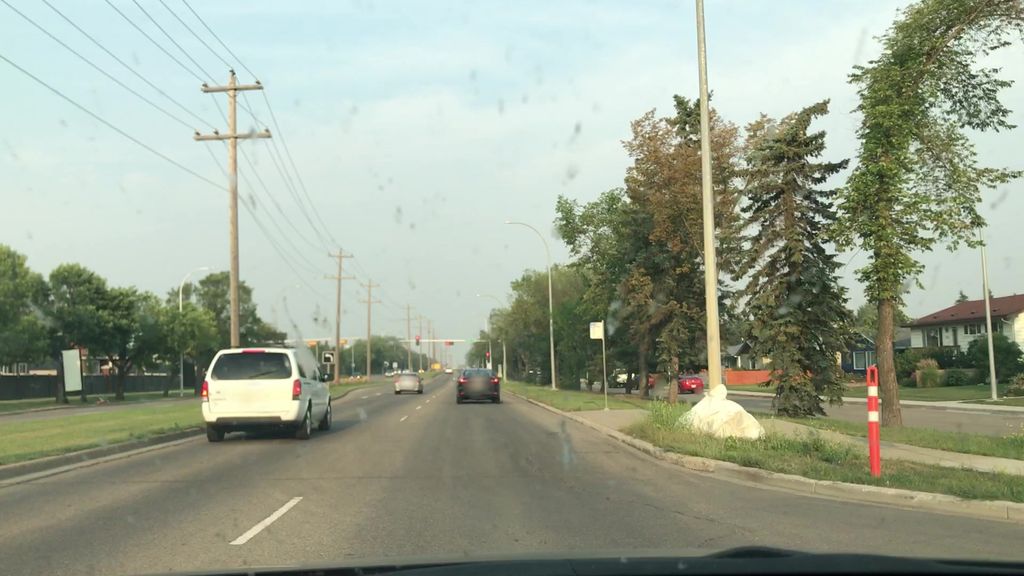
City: edmonton